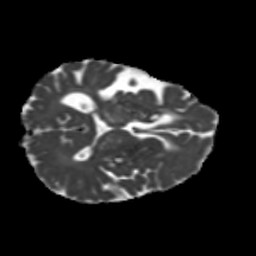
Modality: MD
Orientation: axial
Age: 46
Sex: male
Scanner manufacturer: siemens
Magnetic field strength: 3 T
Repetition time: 5.25 s
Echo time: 0.08 s